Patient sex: F
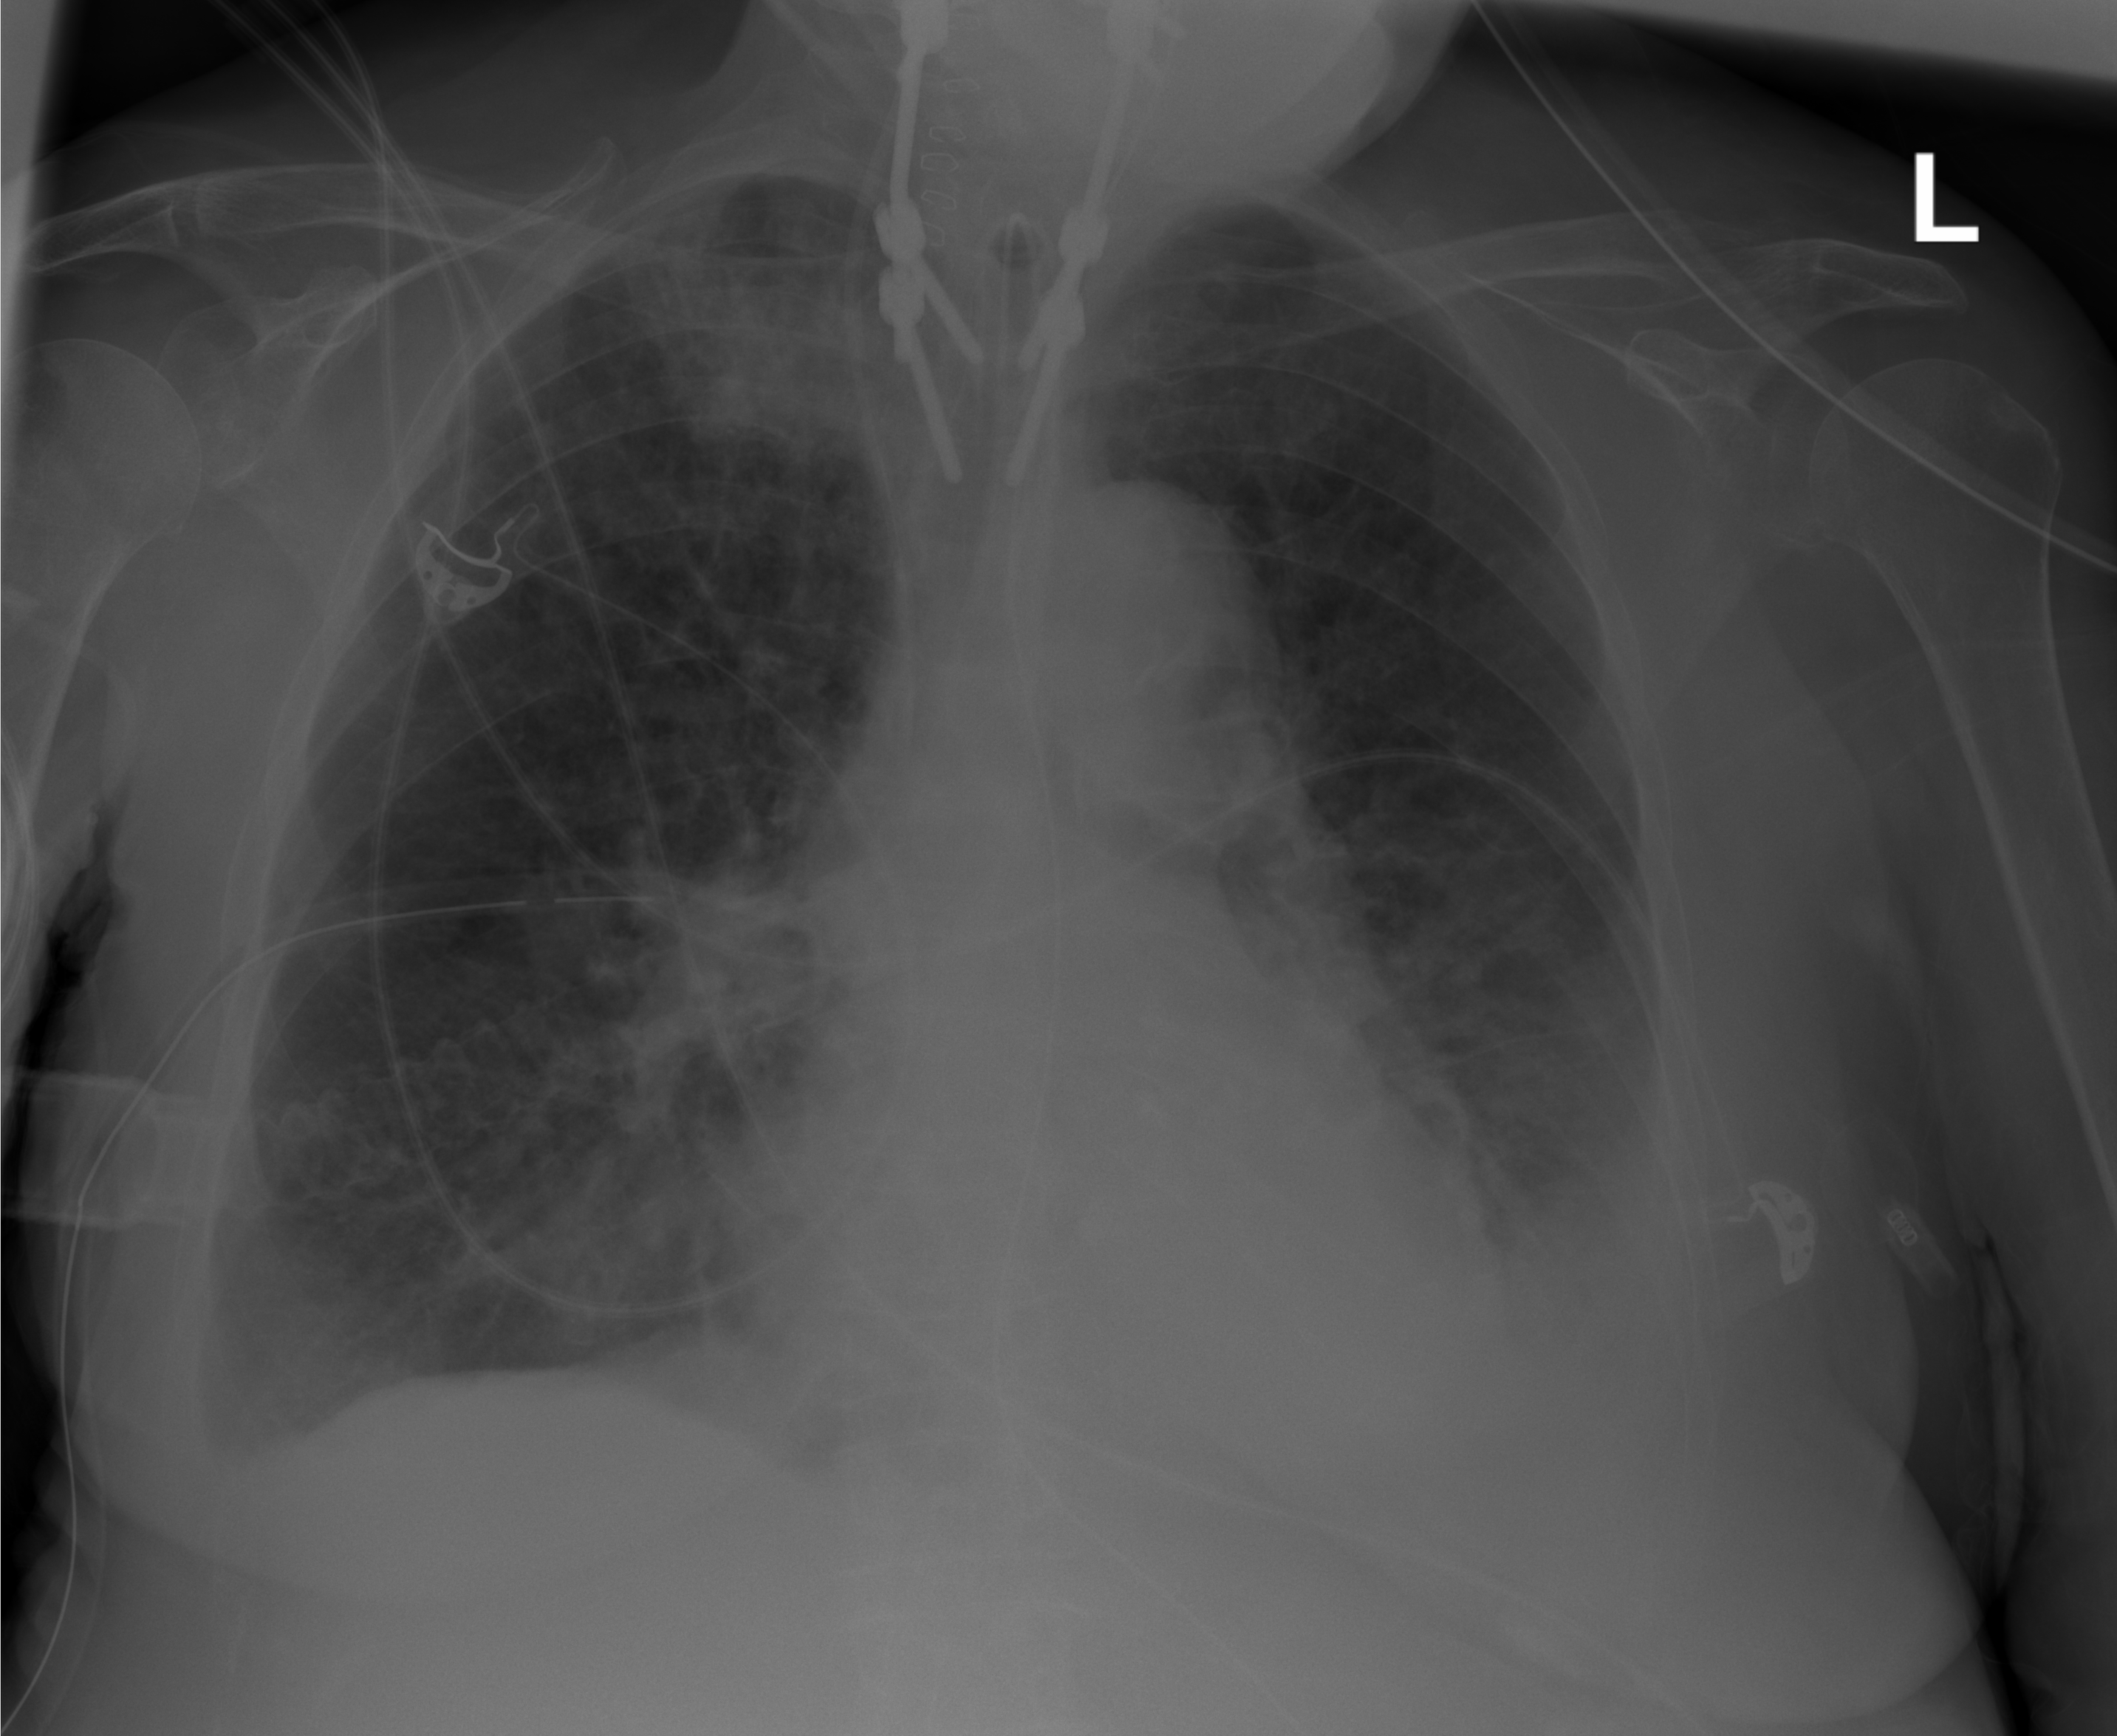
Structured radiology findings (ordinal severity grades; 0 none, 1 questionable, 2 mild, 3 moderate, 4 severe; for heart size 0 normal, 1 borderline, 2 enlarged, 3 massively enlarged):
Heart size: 0
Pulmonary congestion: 2
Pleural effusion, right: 2
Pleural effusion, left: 2
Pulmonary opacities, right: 2
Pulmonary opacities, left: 0
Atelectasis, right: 2
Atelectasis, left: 2